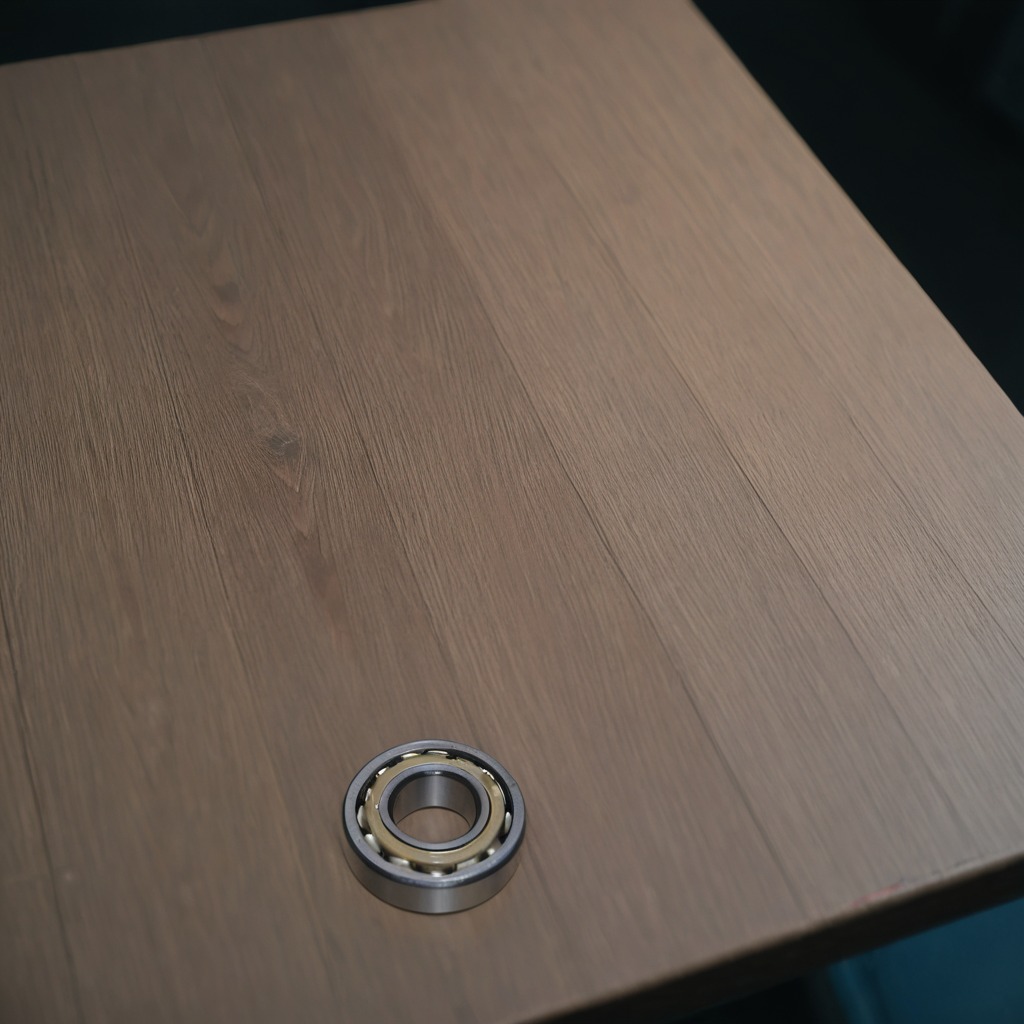
A metal ball bearing is lying on the table.